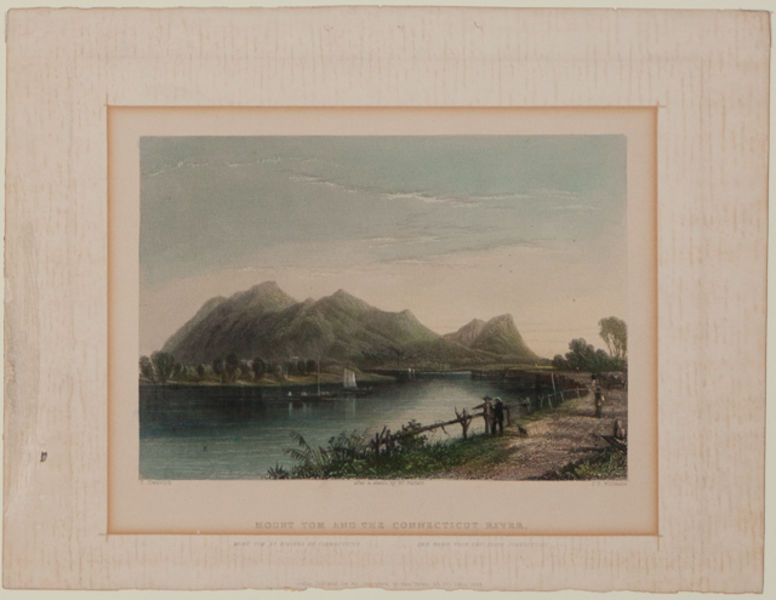
Titel: Mt. Tom and the Connecticut River
Künstler: James Tibbitts Willmore
Standort: Amherst (Massachusetts, USA)
Institution: Mead Art Museum, Amherst College
Schlagwörter: blue, men, people, white, arm, figures, green, old, painting, picture, two, natur, cloud, clouds, man, sky, tree, boat, hill, hills, lake, landscape, mountain, mountains, ocean, sea, ship, shore, water, island, lane, trees, america, grass, light, river, bushes, path, plants, road, dog, boats, sail, seascape, bridge, fence, pastoral, watercolor, watercolour, fluss, bush, dirt road, fish, ships, bay, fishing, cactus, öl, farmers, bank, pointing, sails, landschaft, bucolic, mount, idyll, asia, portugal, villagers, rivers, lakes, amish, connecticut, conneticut